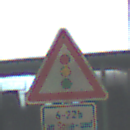
Verkehrszeichen: Lichtzeichenanlage
Zusatzzeichen unten: ZeitangabenMitBeschraenkungAufWochentage4
Umgebung: Roofed, Special
Tageszeit: MorningAfternoon
Wetter: NotSpecified
Licht: Artificial
Jahreszeit: NotSpecified
Kontrast: MediumContrast